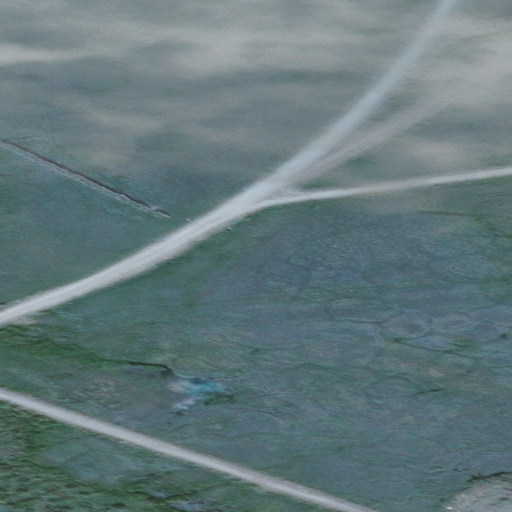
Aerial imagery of gap in Alaska named Anaktuvuk Pass containing only unknown